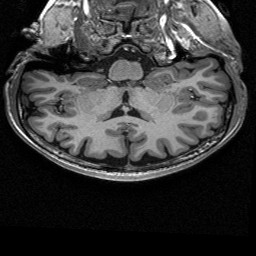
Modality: T1w
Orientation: sagittal